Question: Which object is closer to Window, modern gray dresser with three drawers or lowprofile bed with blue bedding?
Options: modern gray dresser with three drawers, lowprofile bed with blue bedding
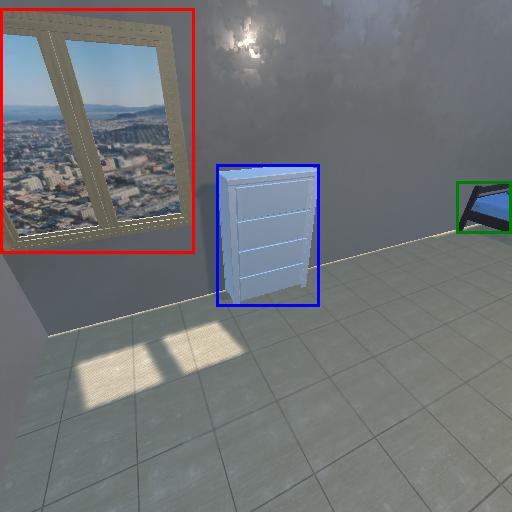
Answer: modern gray dresser with three drawers